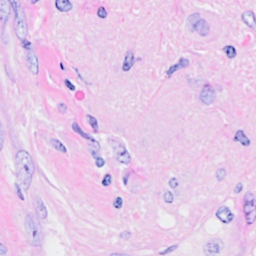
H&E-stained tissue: Breast